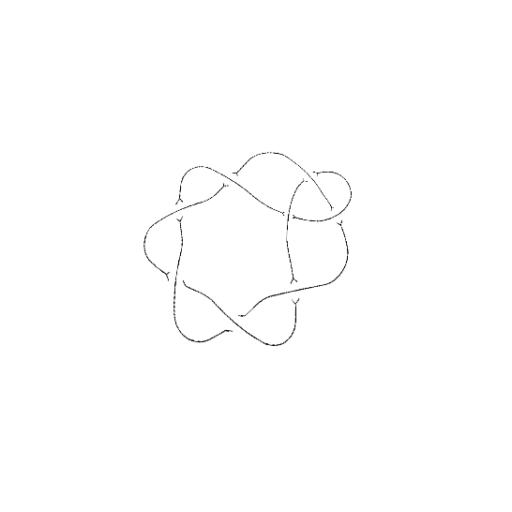
Crossing number: 8